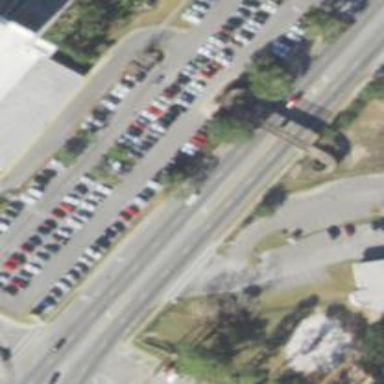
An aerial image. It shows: Parking space.